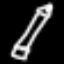
Label: pencil